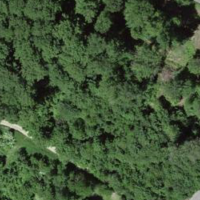
EUNIS habitat code: 44
Species observed at this site:
Urtica dioica
Acer campestre